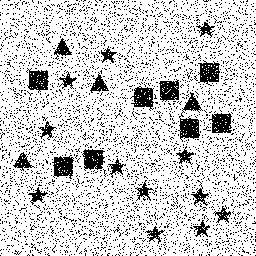
Squares: 8
Triangles: 4
Stars: 12
Total shapes: 24